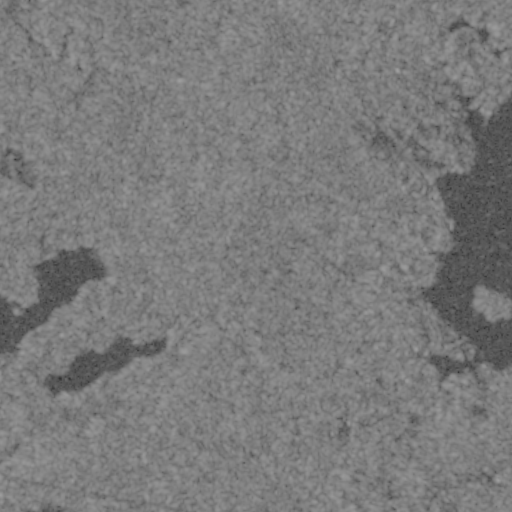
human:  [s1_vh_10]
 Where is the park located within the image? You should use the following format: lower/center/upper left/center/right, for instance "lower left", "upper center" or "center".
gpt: The park is located in the upper right of the image.
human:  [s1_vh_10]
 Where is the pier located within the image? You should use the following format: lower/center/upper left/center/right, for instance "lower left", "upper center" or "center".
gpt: The pier is located in the right of the image.
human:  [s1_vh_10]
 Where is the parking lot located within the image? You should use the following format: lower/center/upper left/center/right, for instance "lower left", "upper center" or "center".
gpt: There is no parking lot in the image.

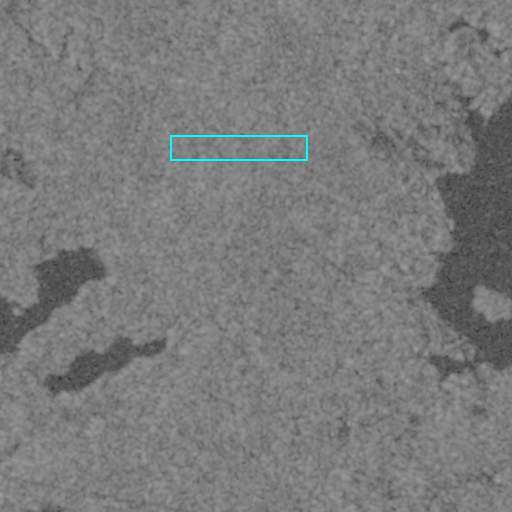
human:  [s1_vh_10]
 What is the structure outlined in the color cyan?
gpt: There is no cyan outline.
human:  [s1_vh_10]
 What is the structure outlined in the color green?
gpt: There is no structure outlined in green.